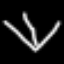
Label: diamond